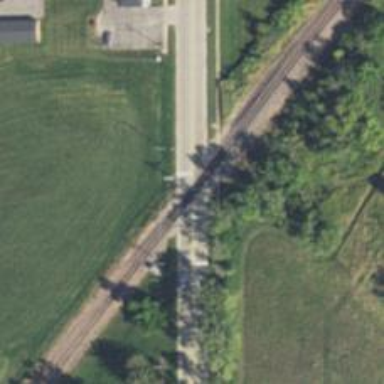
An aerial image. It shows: Railway level crossing.